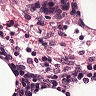
Metastatic tissue present: no